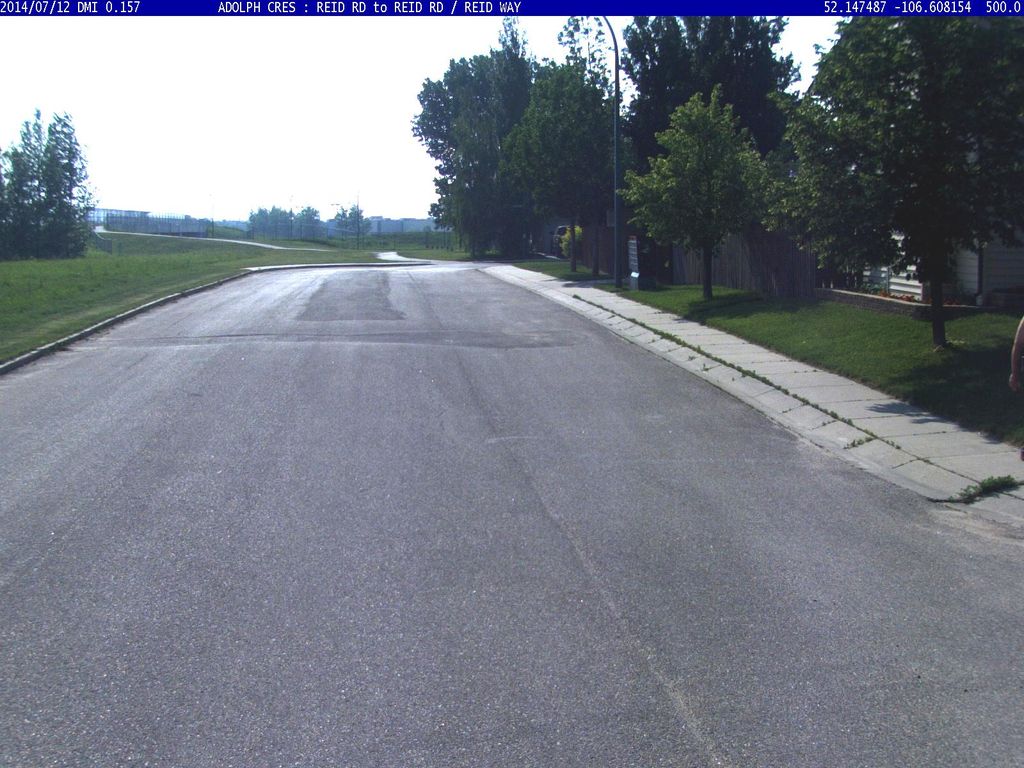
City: saskatoon